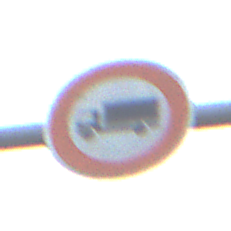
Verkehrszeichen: VerbotFuerKraftfahrzeugeUeberDreiKommaFuenfTonnen
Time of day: MorningAfternoon
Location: Outdoor (Nature)
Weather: PartlyCloudy
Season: NotSpecified
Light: Natural